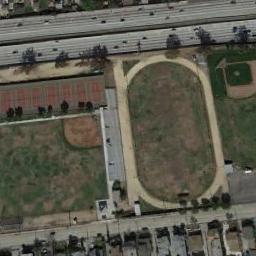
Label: ground_track_field